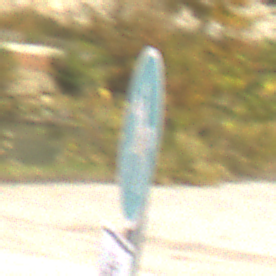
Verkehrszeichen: Reitweg
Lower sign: EinspurigeFahrzeugeFrei1
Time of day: MorningAfternoon
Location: Outdoor (Suburban)
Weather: PartlyCloudy
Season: NotSpecified
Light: Natural